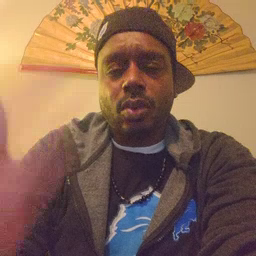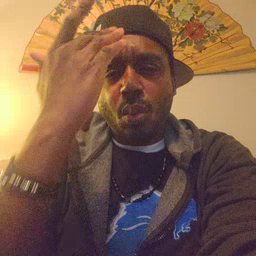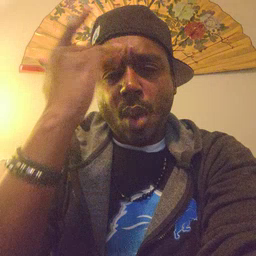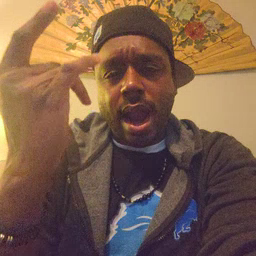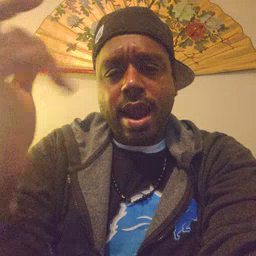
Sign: why